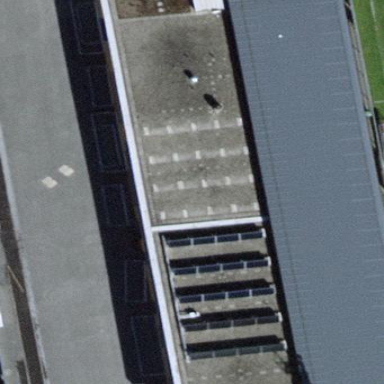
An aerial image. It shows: Sports center building.